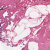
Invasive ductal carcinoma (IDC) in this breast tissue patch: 0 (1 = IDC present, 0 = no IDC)